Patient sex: M
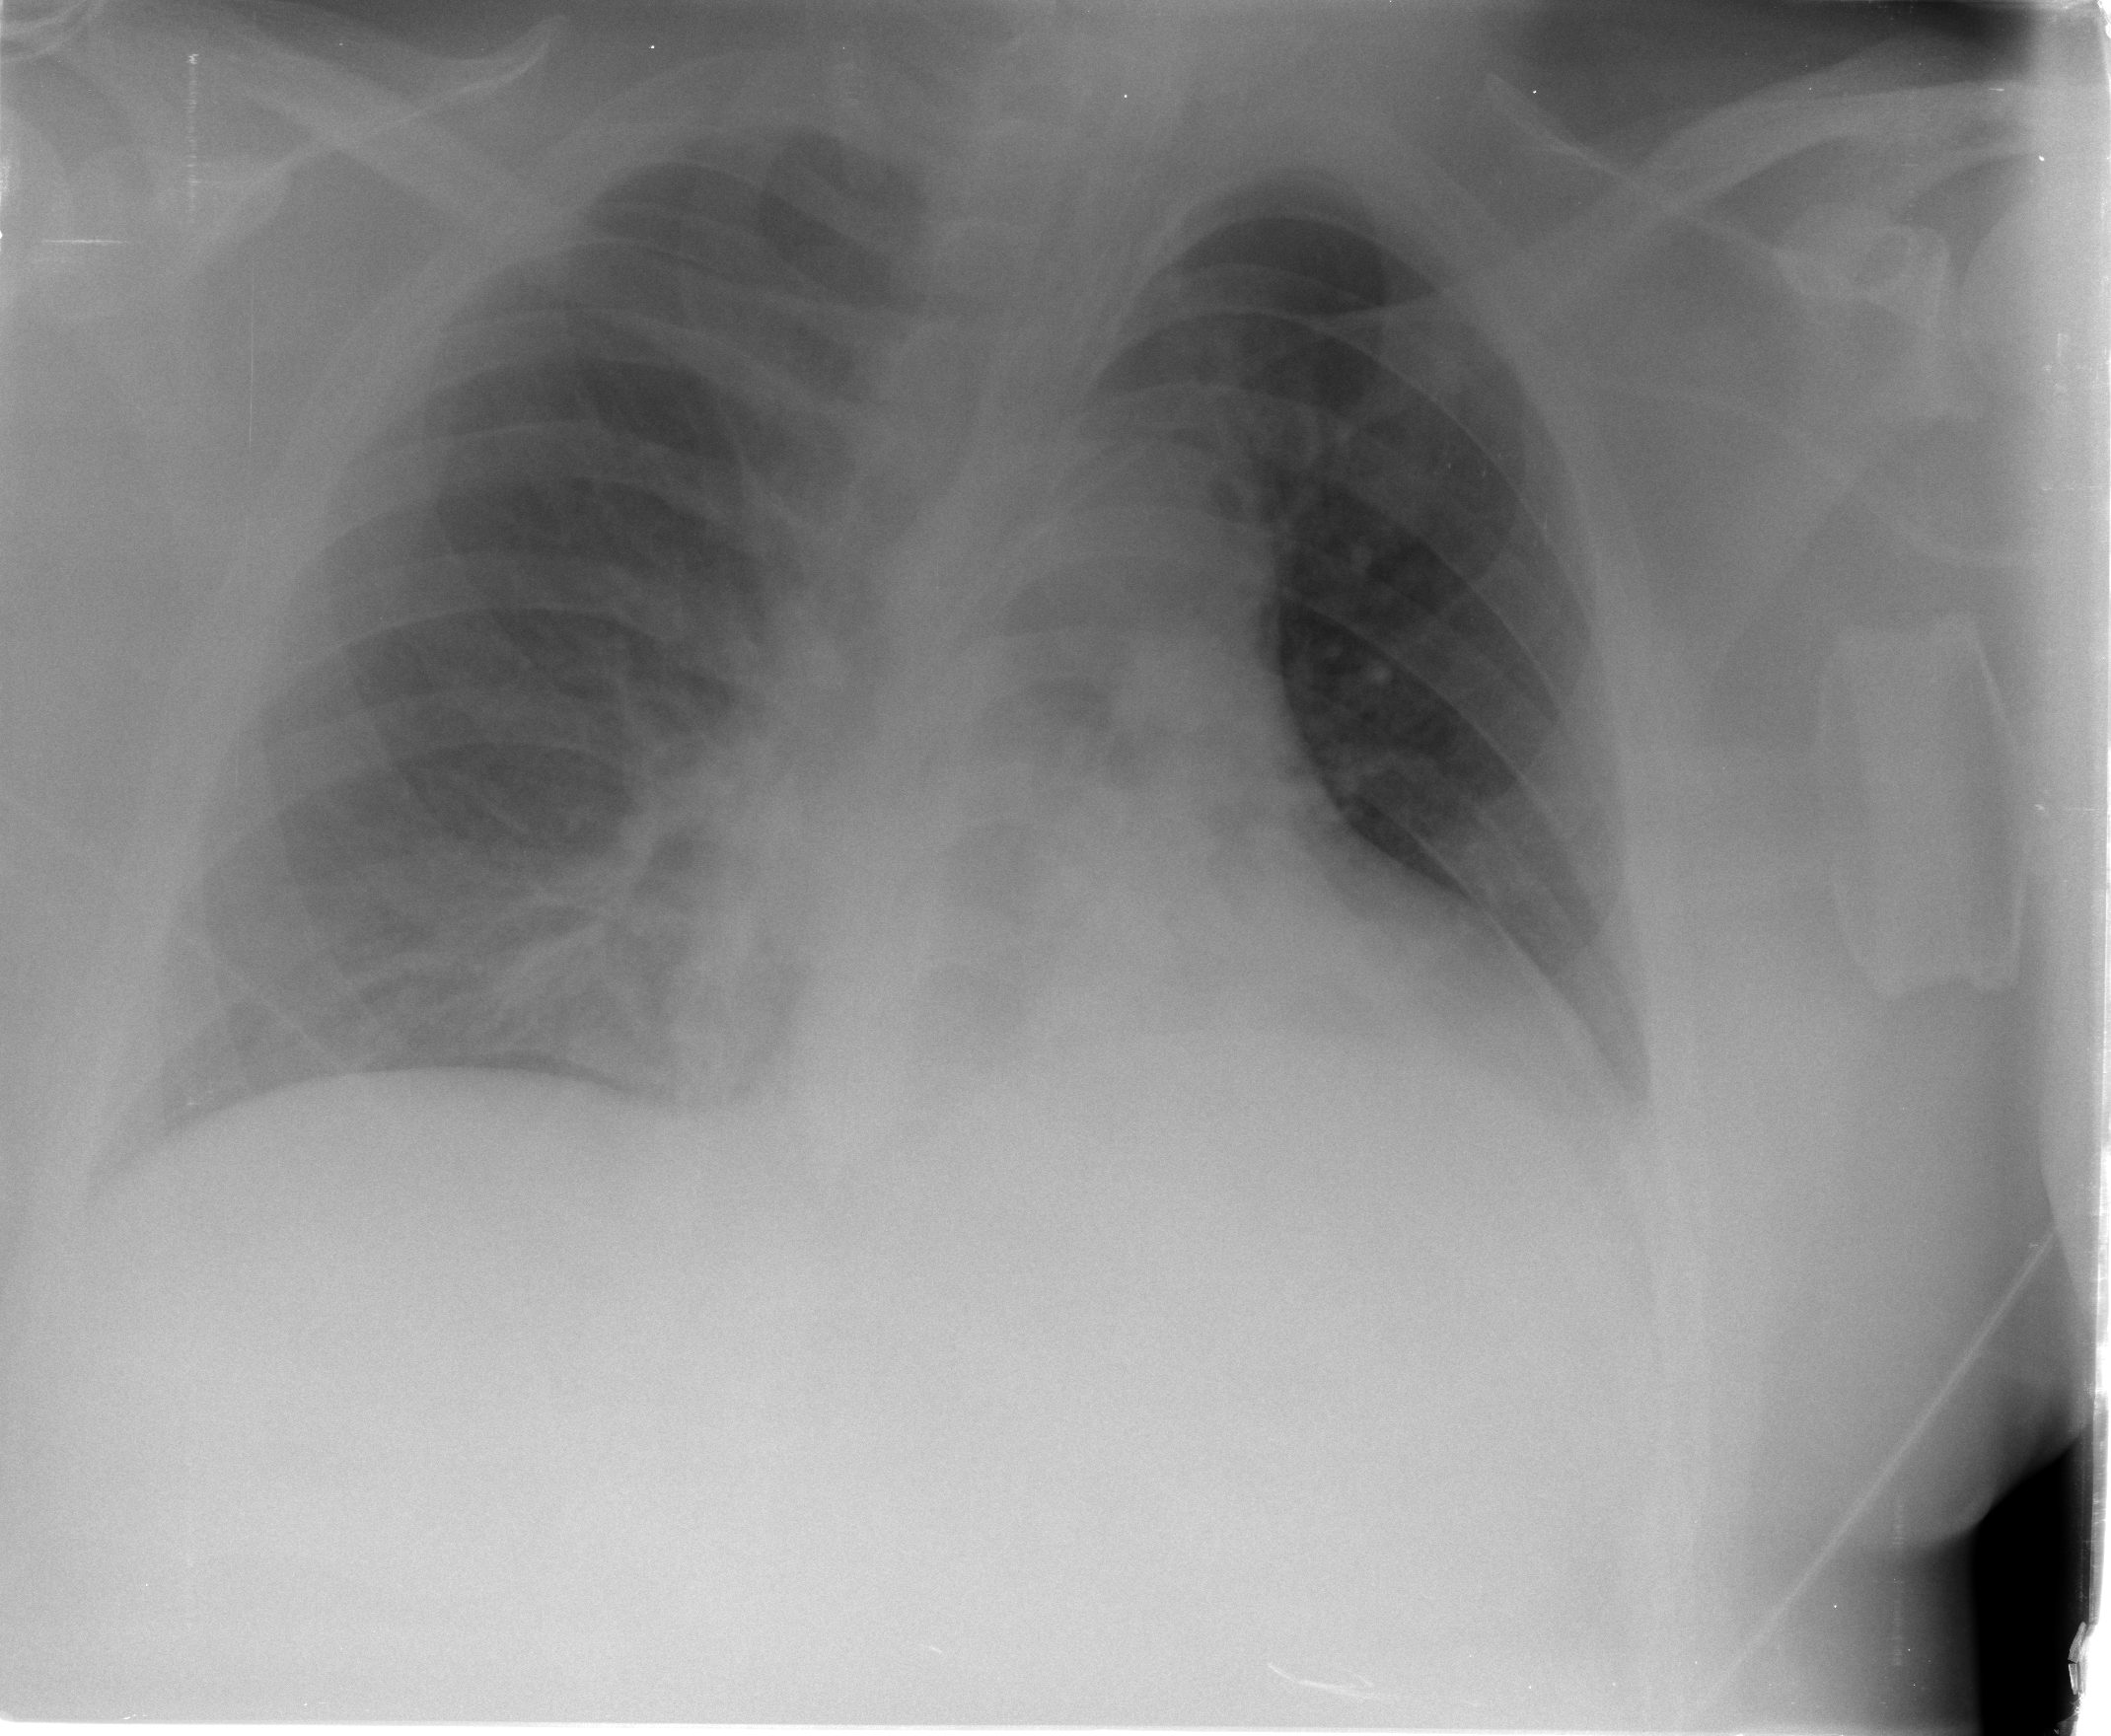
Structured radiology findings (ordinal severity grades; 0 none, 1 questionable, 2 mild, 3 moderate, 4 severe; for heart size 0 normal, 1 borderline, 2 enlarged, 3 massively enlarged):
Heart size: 1
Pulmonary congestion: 2
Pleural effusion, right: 0
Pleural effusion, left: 1
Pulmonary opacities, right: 0
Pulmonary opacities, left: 2
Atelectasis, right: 2
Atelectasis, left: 2